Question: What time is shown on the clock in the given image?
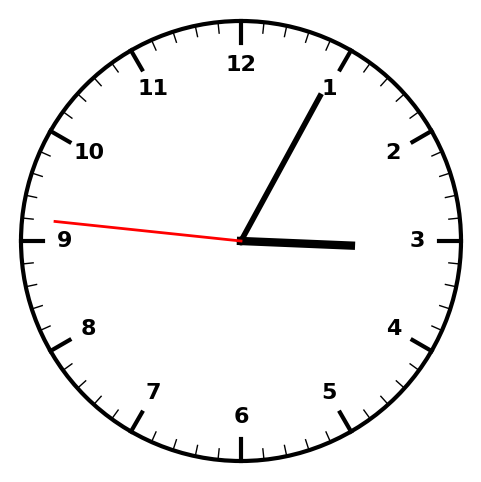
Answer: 03:04:46